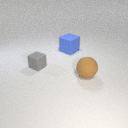
large brown rubber sphere in front of small gray rubber cube